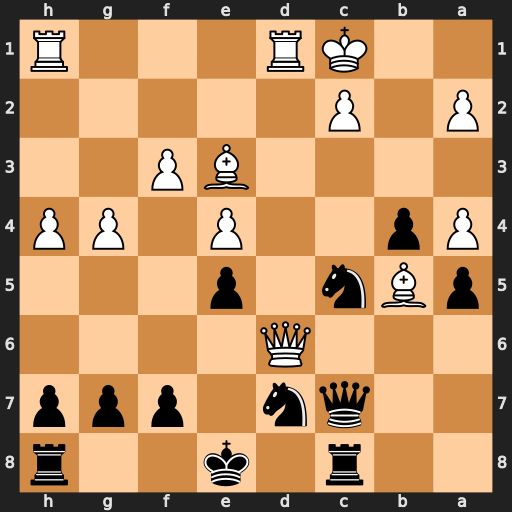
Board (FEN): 2r1k2r/2qn1ppp/3Q4/pBn1p3/Pp2P1PP/4BP2/P1P5/2KR3R
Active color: b
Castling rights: k
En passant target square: -
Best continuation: Nb3+ Kb1 Qxc2#